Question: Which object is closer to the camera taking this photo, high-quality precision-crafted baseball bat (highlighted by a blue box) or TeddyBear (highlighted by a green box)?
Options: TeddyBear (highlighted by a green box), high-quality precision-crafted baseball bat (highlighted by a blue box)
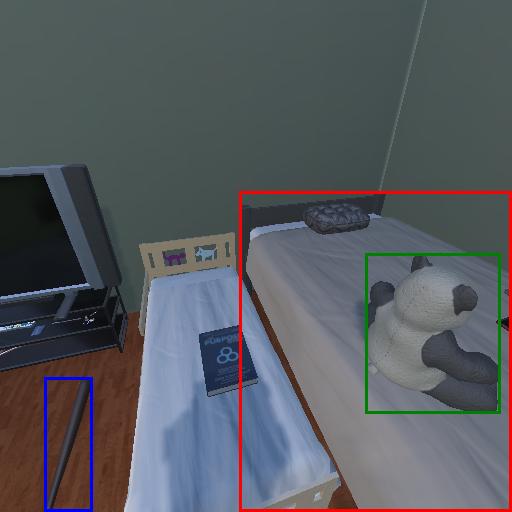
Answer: TeddyBear (highlighted by a green box)